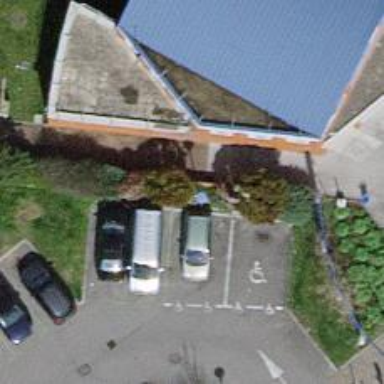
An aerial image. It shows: Blue pole.